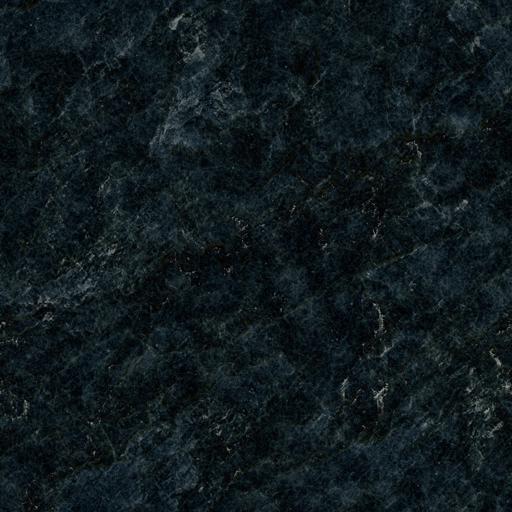
Tags: black cave cliff grey rock stone